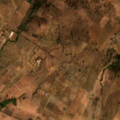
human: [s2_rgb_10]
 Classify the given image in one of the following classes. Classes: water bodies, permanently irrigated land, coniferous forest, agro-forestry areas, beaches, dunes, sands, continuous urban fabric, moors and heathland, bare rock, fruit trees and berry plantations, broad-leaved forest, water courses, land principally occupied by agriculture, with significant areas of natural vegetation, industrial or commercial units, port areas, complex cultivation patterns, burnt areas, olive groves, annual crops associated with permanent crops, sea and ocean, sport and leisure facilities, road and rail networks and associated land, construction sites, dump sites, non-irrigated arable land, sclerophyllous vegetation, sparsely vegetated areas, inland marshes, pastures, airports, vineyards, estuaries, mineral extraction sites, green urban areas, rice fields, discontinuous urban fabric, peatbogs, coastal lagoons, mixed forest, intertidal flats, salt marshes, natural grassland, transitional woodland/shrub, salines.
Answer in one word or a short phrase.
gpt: vineyards, olive groves, complex cultivation patterns, transitional woodland/shrub